Question: My question centers on some Parallel.ForEach code that used to work without fail, and now that our database has grown to 5 times as large, it breaks almost regularly.
'''
Parallel.ForEach<Stock_ListAllResult>( lbStockList.SelectedItems.Cast<Stock_ListAllResult>(), SelectedStock =>
{
ComputeTipDown( SelectedStock.Symbol );
} );
'''
The ComputeTipDown() method gets all daily stock tic data for the symbol, and iterates through each day, gets yesterday's data and does a few calculations and then inserts them into the database for each day.
We use this rarely to recalculate static data values when a formula changes.
The exception is this:

The database we are hitting has 16 gigs of ram and is a dual quad-core and nobody was using the system while I was recalculating. The machine running the application to regenerate the code is a laptop with 12 gigs of ram with a hyper-threaded octal-core. So there was no obvious resource contention.
This is my foray into using .NET 4 and parallel processing, so I am wondering if there is something I am missing. Any thoughts would be welcomed.
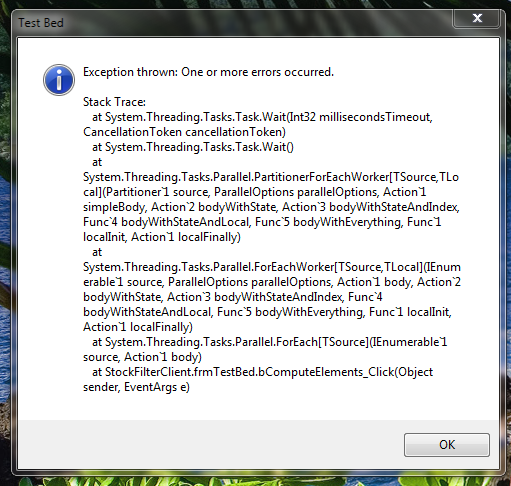
Answer: This looks like you received an <URL>, which is what Parallel.ForEach will raise if any of the loop body methods raise an exception.
If you debug this, you should be able to look at the <URL> to see the actual exceptions thrown. It looks like 'ComputeTipDown' raised an exception in one or more of your iterations, causing this to occur.